Question: '''
<script type="text/javascript">
$(document).ready(function() {
$(".buttons").click(function(){
var cntrl = $(this).html();
$("#txt-area").text(cntrl+",");
//alert (cntrl);
});
});
</script>
'''
When I click to my character on my html page character's value sets to textarea, but when I click to another character previous char disappears. I know about something about arrays in JS but how can I handle this.
How can I add values to textarea properly without disappearing?

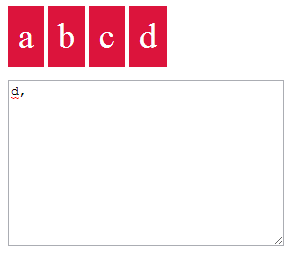
Answer: Try
'''
$(document).ready(function () {
$(".buttons").click(function () {
var cntrl = $(this).html();
$("#txt-area").val(function (_, val) {
return val + cntrl + ","
});
//alert (cntrl);
});
});
'''
Demo: <URL>
or
'''
$("#txt-area").text($("#txt-area").val() + cntrl+",");
$("#txt-area").append(cntrl + ",");
'''
Demo: <URL> because I consider it as a input element